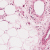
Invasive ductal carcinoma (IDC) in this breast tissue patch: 0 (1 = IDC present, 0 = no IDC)